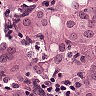
Metastatic tissue present: yes